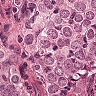
Metastatic tissue present: yes